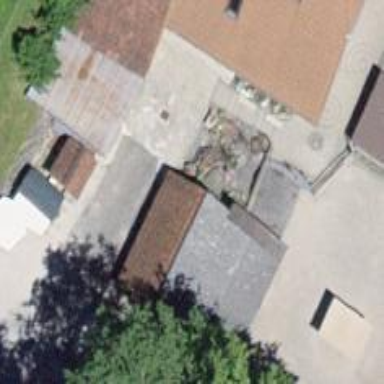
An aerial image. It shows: Rural barn.